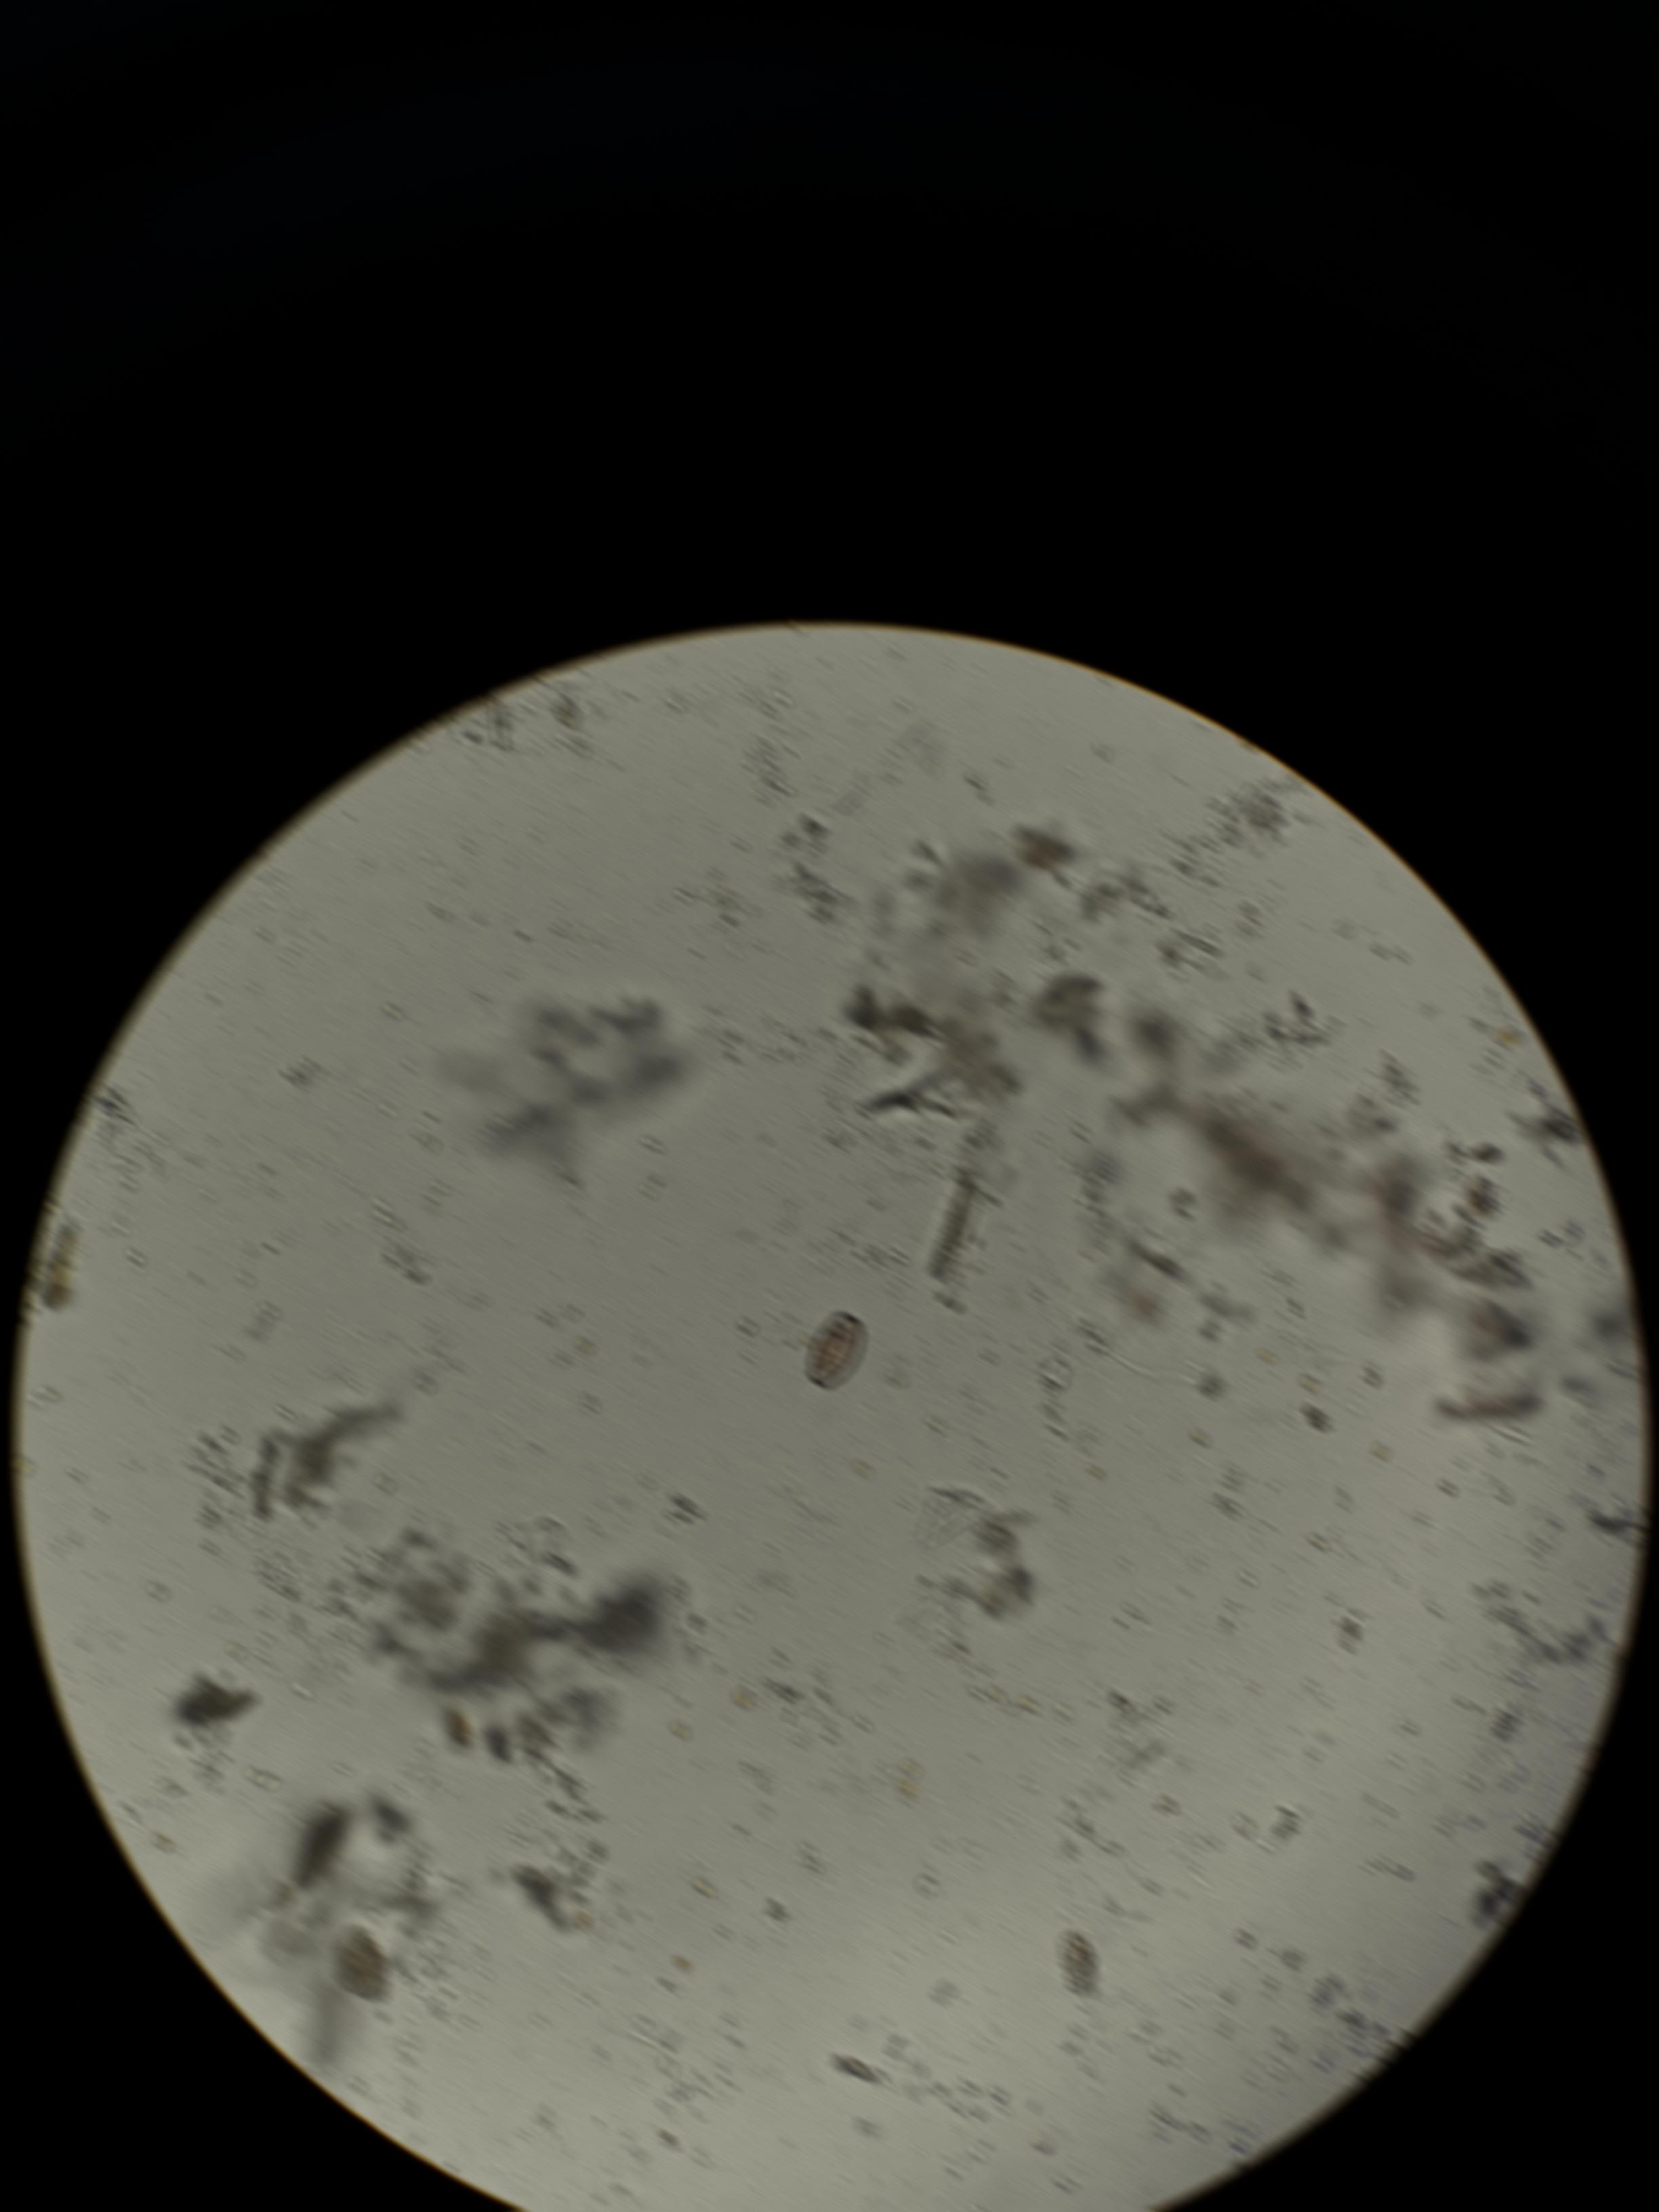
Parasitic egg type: Opisthorchis viverrine